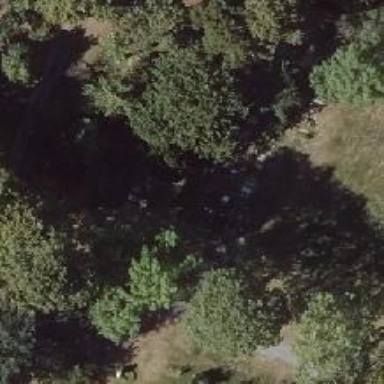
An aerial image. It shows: View of cemetery with graves.